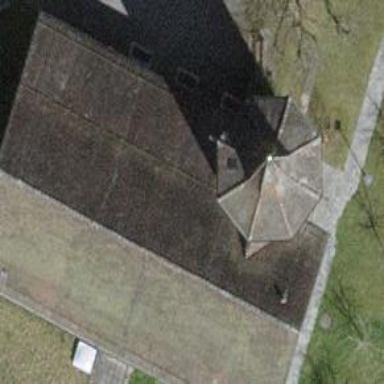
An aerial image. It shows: Church which is place of worship.